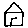
Label: house